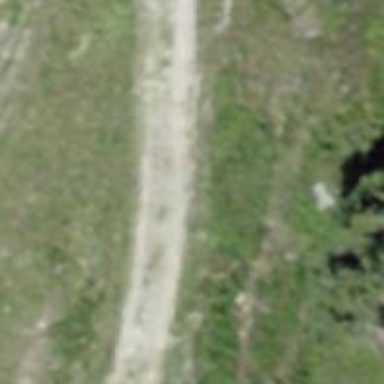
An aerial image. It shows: Ground path.